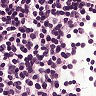
Metastatic tissue present: no